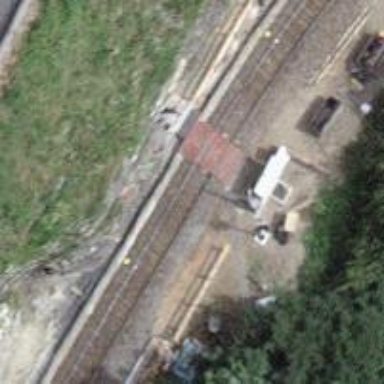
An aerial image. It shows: Railway crossing.